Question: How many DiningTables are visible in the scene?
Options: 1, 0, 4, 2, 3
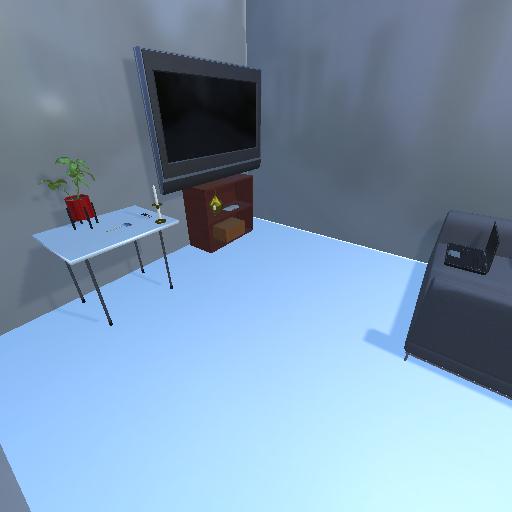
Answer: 1